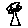
Label: tree